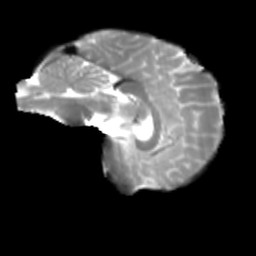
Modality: T2w
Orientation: sagittal
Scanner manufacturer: siemens
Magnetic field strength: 3 T
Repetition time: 4 s
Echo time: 0.0594 s